Question: I just upgraded my Azure solution to VS2012 and October 2012 version. I have 2 webroles but only 1 of them is working now when I look it from IIS Manager. I'm sure of it because my webrole's inter-role communication requests are failing too.
First I tought it can be another problem so I asked this question: <URL>
Here you can see my IIS Manager:

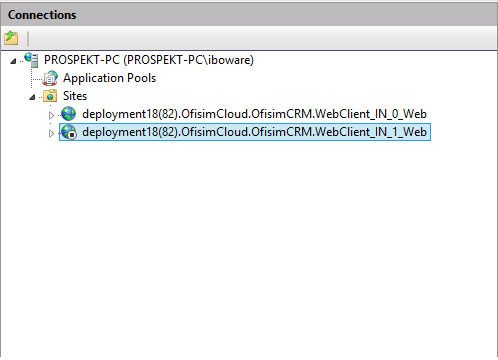
Answer: I had the same issue, and RESOLVED it following the suggested Registry hack here:
<URL>
Anyone with this issue, please pile onto this connect log for MS to properly fix:
<URL>